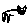
Label: cat